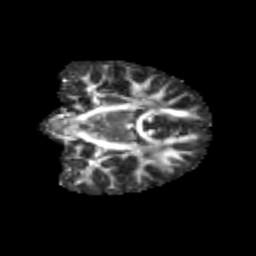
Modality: FA
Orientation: coronal
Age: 9
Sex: female
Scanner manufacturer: siemens
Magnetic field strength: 3 T
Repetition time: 3.8 s
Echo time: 0.07 s